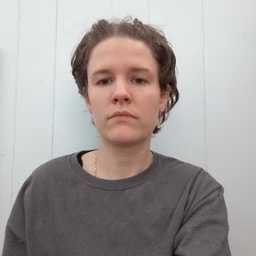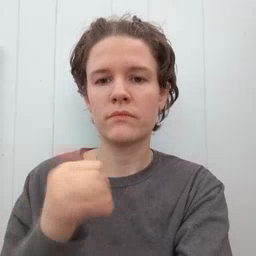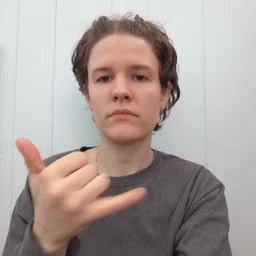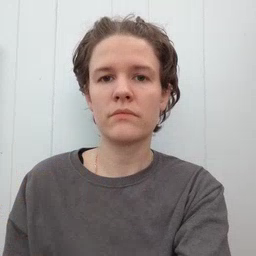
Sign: yellow